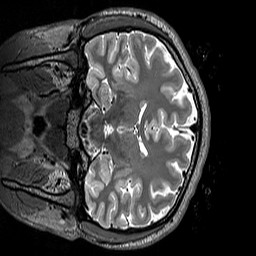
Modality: T2w
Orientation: coronal
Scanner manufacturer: siemens
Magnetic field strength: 3 T
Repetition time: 3.2 s
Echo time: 0.406 s